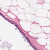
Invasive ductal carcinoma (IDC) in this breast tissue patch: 0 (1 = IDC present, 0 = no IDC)